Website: apple-inc
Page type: account-selection
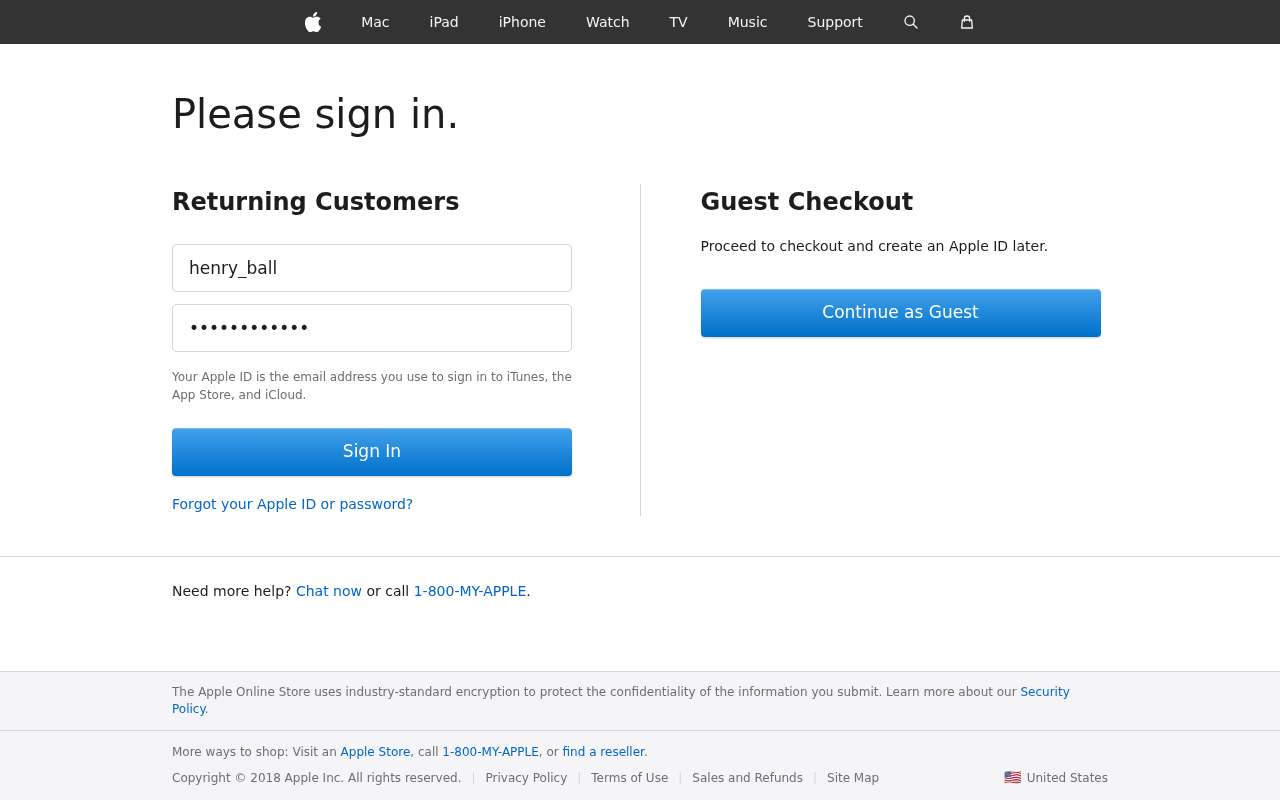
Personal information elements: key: PII_LOGIN_USERNAME
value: henry_ball